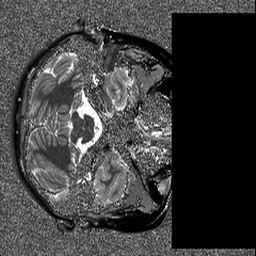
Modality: T1map
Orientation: axial
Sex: female